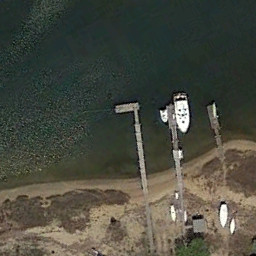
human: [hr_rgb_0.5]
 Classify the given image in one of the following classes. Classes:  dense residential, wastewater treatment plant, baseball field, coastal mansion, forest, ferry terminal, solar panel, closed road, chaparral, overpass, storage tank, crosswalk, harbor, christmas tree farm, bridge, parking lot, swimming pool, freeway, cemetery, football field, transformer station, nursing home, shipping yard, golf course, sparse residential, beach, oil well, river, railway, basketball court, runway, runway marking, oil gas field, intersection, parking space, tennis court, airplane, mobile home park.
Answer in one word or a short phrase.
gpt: ferry terminal